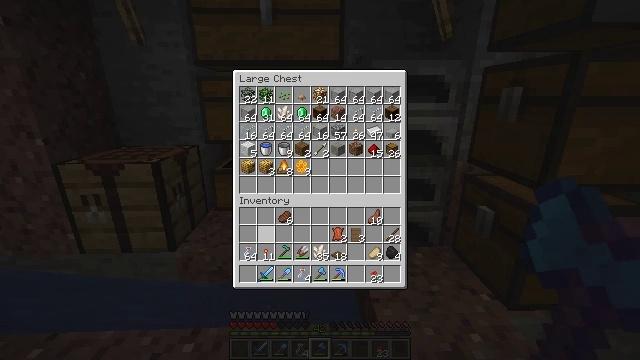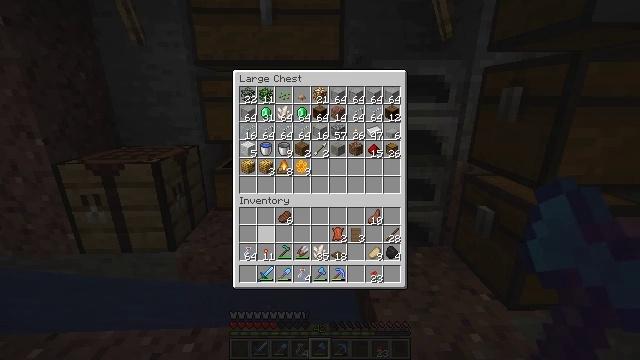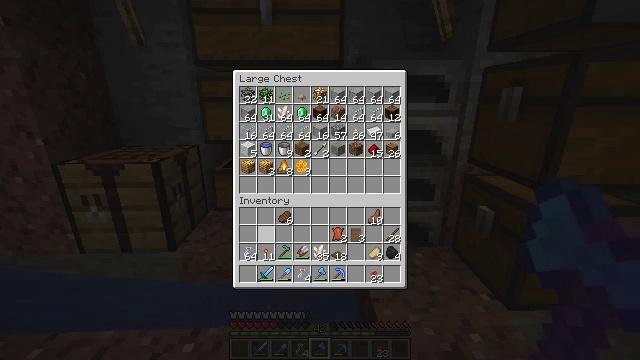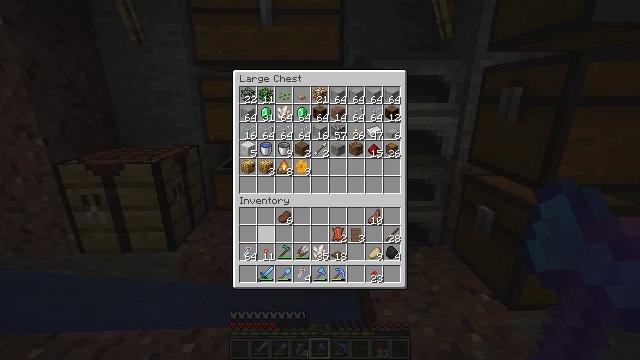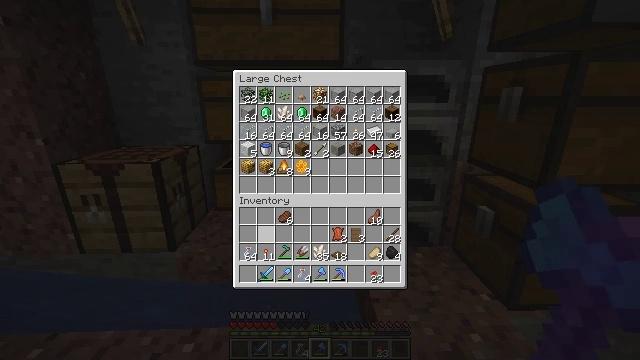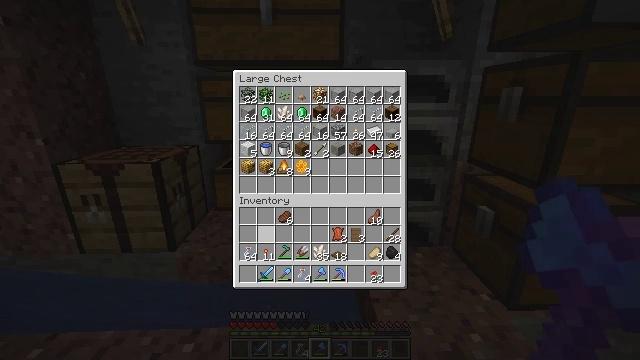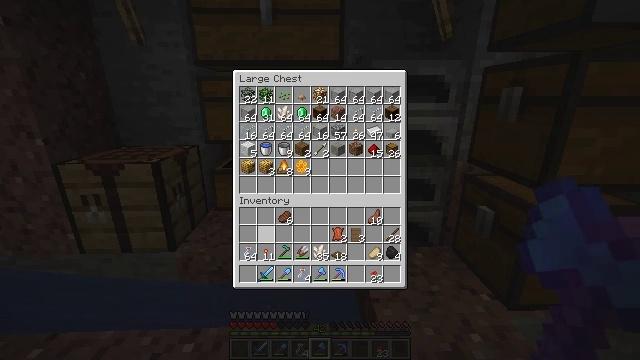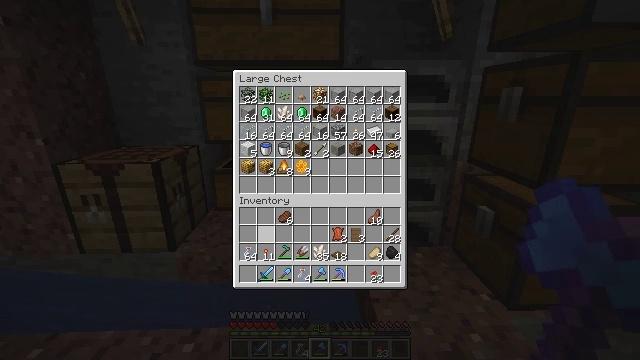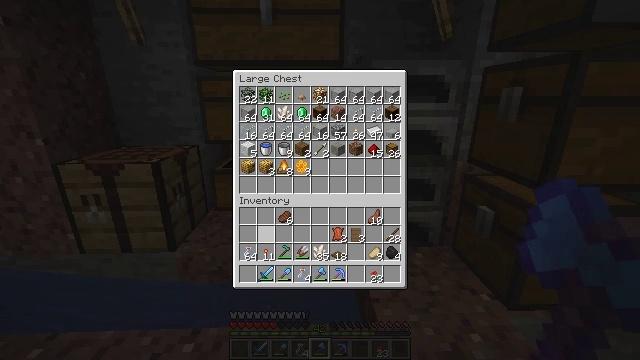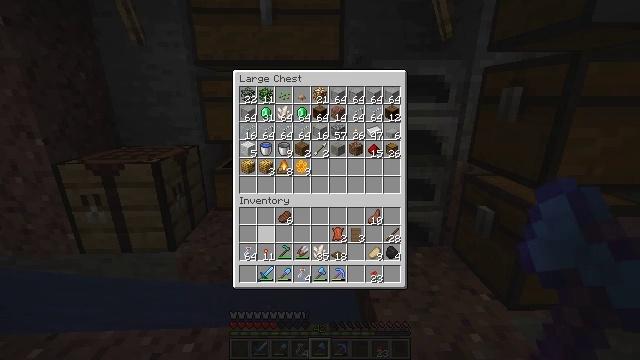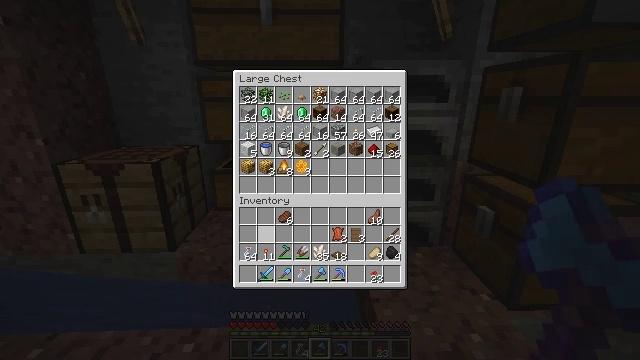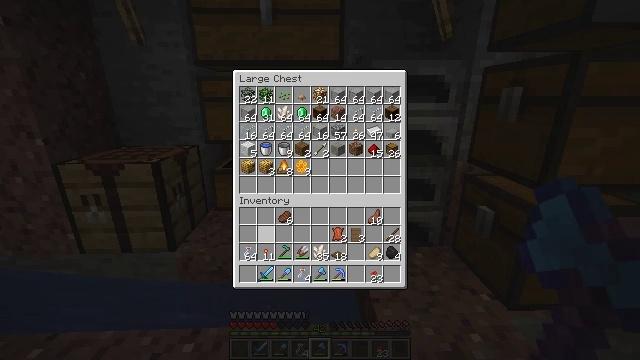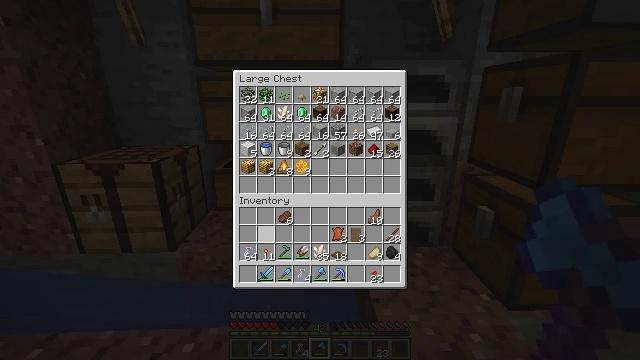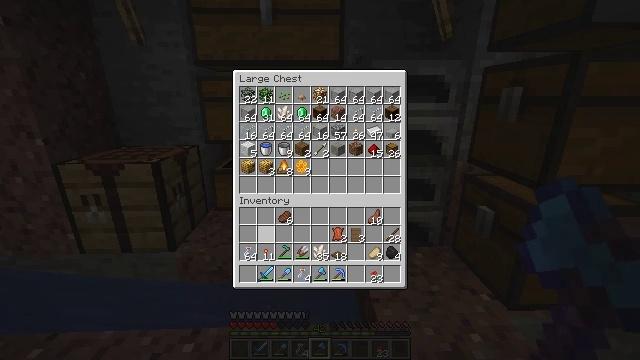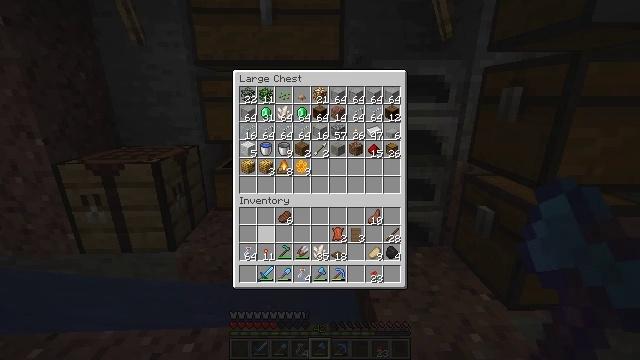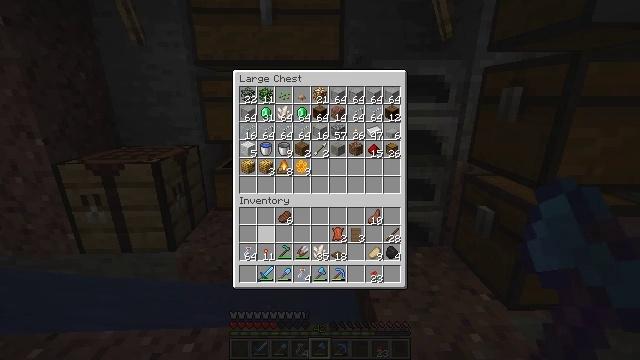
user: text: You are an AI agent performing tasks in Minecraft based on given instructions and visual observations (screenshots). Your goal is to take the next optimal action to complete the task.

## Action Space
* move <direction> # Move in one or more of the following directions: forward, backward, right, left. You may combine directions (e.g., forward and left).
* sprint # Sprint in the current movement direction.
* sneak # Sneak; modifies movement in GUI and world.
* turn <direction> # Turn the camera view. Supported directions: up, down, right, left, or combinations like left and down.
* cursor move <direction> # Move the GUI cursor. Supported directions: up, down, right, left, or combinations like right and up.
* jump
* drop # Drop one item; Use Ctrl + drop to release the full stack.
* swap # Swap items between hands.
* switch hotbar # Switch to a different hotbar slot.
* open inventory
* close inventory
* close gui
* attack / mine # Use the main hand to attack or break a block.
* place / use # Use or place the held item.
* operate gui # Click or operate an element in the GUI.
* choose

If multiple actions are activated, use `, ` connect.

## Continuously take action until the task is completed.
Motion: motion action
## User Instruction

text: Prepare a glass bottle using the crafting table.
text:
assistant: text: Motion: no_op
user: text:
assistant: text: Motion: no_op
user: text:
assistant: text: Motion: no_op
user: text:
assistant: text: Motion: no_op
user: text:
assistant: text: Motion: no_op
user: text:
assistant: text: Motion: no_op
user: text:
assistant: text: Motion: no_op
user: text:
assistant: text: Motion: no_op
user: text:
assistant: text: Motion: no_op
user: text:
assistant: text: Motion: no_op
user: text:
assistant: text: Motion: no_op
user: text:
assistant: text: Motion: no_op
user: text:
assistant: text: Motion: no_op
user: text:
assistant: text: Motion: no_op
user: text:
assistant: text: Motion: no_op
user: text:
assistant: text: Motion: no_op
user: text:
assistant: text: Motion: no_op
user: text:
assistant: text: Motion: no_op
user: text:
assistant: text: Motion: no_op
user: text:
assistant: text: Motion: no_op
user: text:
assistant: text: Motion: no_op
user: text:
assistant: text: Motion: no_op
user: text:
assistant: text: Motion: no_op
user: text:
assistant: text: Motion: no_op
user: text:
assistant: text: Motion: no_op
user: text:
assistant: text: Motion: no_op
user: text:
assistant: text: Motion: no_op
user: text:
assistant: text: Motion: no_op
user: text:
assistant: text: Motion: no_op
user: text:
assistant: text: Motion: no_op